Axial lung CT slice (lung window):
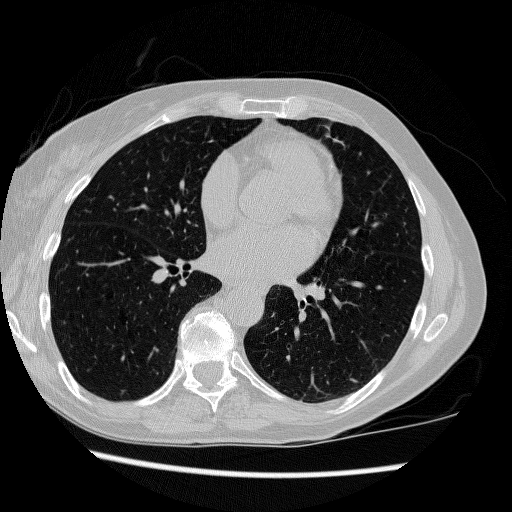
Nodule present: no